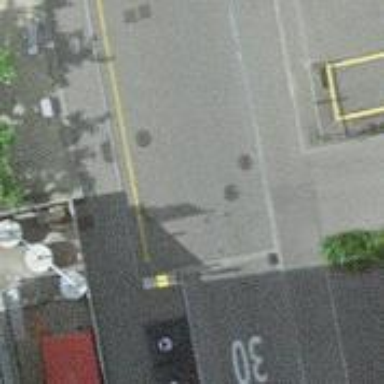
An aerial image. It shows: Kerb serving as barrier.